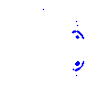
Particle: electron